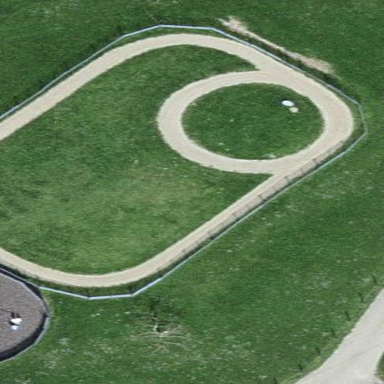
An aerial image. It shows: Equestrian pitch used for leisure and sports activities.